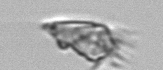
Label: Paratontonia_gracillima